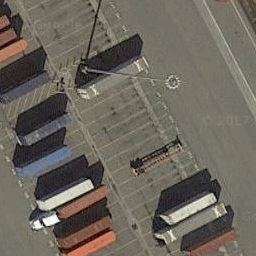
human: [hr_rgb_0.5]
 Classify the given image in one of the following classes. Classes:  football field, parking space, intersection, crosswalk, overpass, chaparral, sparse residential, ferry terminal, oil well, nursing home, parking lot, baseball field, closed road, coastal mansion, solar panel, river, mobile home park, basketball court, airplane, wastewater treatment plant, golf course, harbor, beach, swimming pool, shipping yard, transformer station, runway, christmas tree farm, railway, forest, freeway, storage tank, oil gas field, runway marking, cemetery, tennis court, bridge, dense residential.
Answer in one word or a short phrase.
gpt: shipping yard